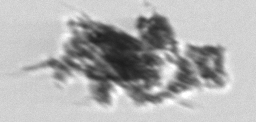
Label: detritus